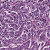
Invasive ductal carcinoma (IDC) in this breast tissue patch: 1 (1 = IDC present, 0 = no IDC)